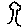
Label: tree